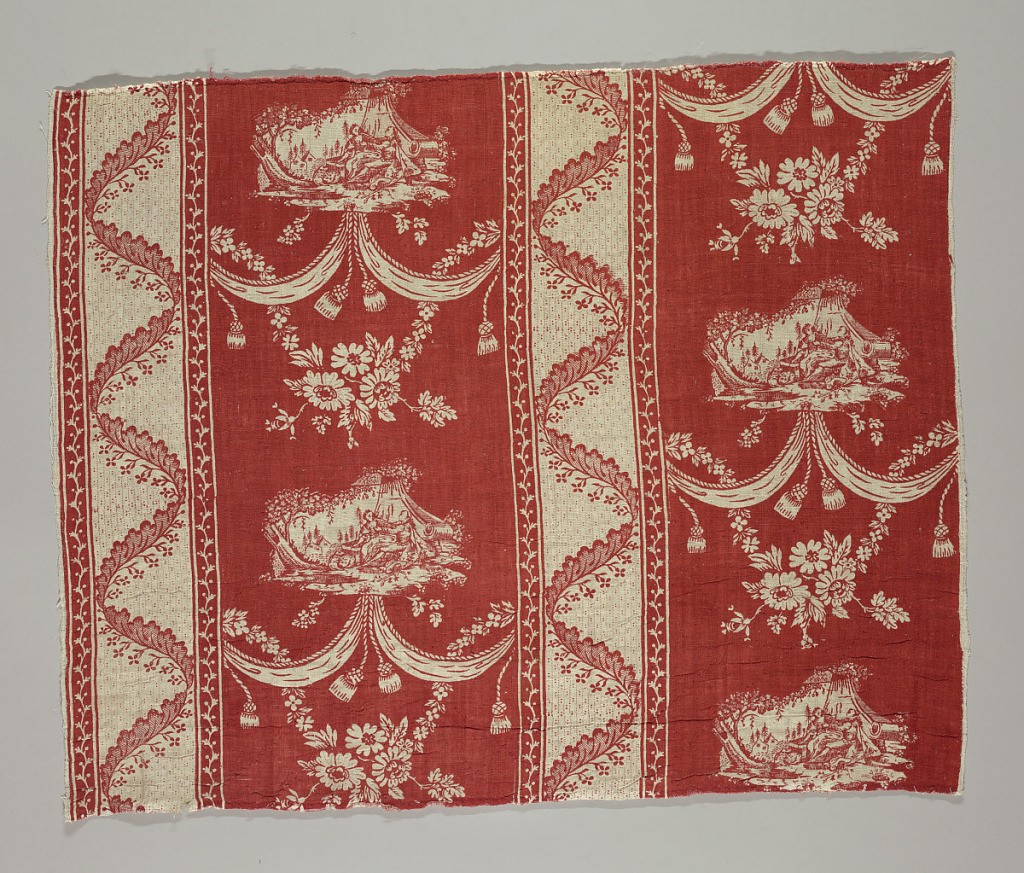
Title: Textile
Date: ca. 1800
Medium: cotton Technique: block printed on plain weave
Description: Alternation of two stripes, one in straight repeat, the other in half-drop offset. The straight repeat is a curving vine, the offset a scene of lovers.